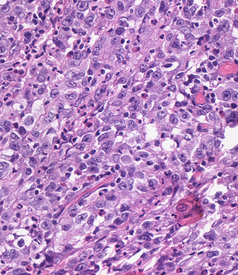
Tumor epithelial tissue: yes
Tumor-associated stroma tissue: no
Normal tissue: no